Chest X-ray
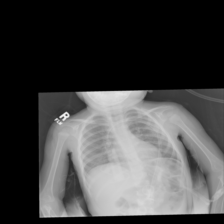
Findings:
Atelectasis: positive
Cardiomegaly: negative
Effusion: negative
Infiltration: negative
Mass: negative
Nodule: negative
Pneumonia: negative
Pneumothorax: negative
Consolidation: negative
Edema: negative
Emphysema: negative
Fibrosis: negative
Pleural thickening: negative
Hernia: negative